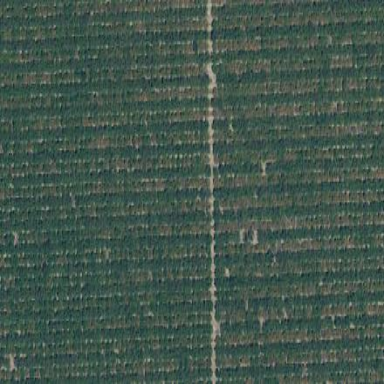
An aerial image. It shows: Orchard filled with almond trees.